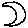
Label: moon